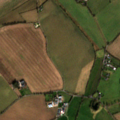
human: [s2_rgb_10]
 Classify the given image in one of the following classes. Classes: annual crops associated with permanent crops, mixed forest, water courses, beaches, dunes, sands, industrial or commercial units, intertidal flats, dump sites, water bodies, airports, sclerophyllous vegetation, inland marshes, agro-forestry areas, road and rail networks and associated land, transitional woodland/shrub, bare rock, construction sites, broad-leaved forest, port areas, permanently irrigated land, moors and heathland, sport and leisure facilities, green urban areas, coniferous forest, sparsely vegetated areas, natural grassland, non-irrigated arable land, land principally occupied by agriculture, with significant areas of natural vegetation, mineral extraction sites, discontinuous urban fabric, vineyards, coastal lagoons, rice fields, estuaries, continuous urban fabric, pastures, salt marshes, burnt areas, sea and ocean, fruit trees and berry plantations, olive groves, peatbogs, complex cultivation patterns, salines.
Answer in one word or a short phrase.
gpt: non-irrigated arable land, pastures